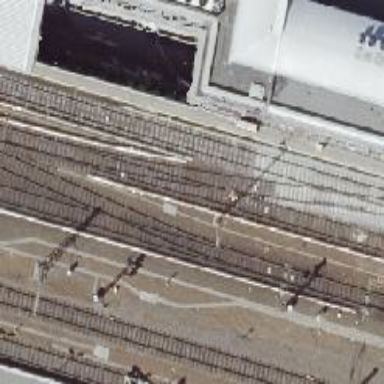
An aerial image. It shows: Railway switch with the turnout pointing to the right.